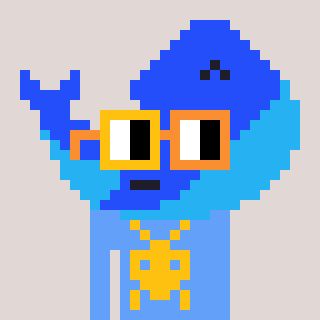
a pixel art character with square yellow and orange glasses, a whale-shaped head and a blue-colored body on a warm background